Question: Im looking for a flutter library that will allow me to place two cards on top of eachother and able to click on the one behind to bring it to the front and vice versa, such as the picture:

If there isn't a library, would you know how to make something similar within flutter? Any help would be appreciated.
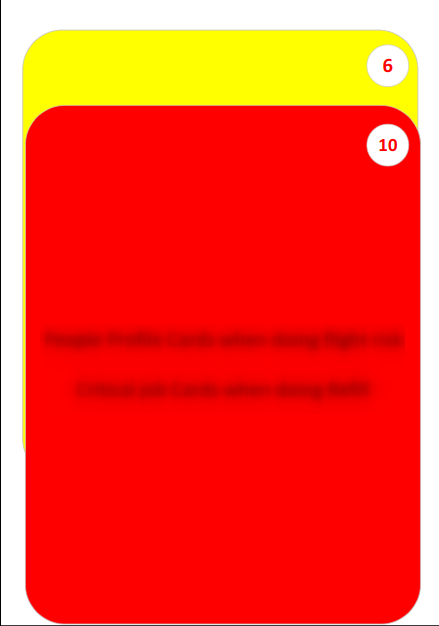
Answer: I don't know a library, I think that with a ListView you could achieve it, this post can help you.
<URL>
<URL>